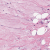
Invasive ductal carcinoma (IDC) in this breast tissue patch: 0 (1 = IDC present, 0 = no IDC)